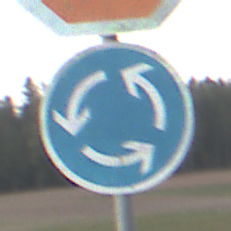
Verkehrszeichen: Kreisverkehr
Zusatzzeichen oben: Stop
Umgebung: Outdoor, Nature
Tageszeit: SunriseSunset
Wetter: PartlyCloudy
Licht: Natural
Jahreszeit: NotSpecified
Kontrast: LowContrast